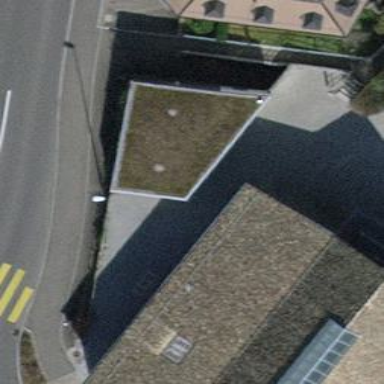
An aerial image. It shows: Building designed for bicycle parking.